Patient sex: F
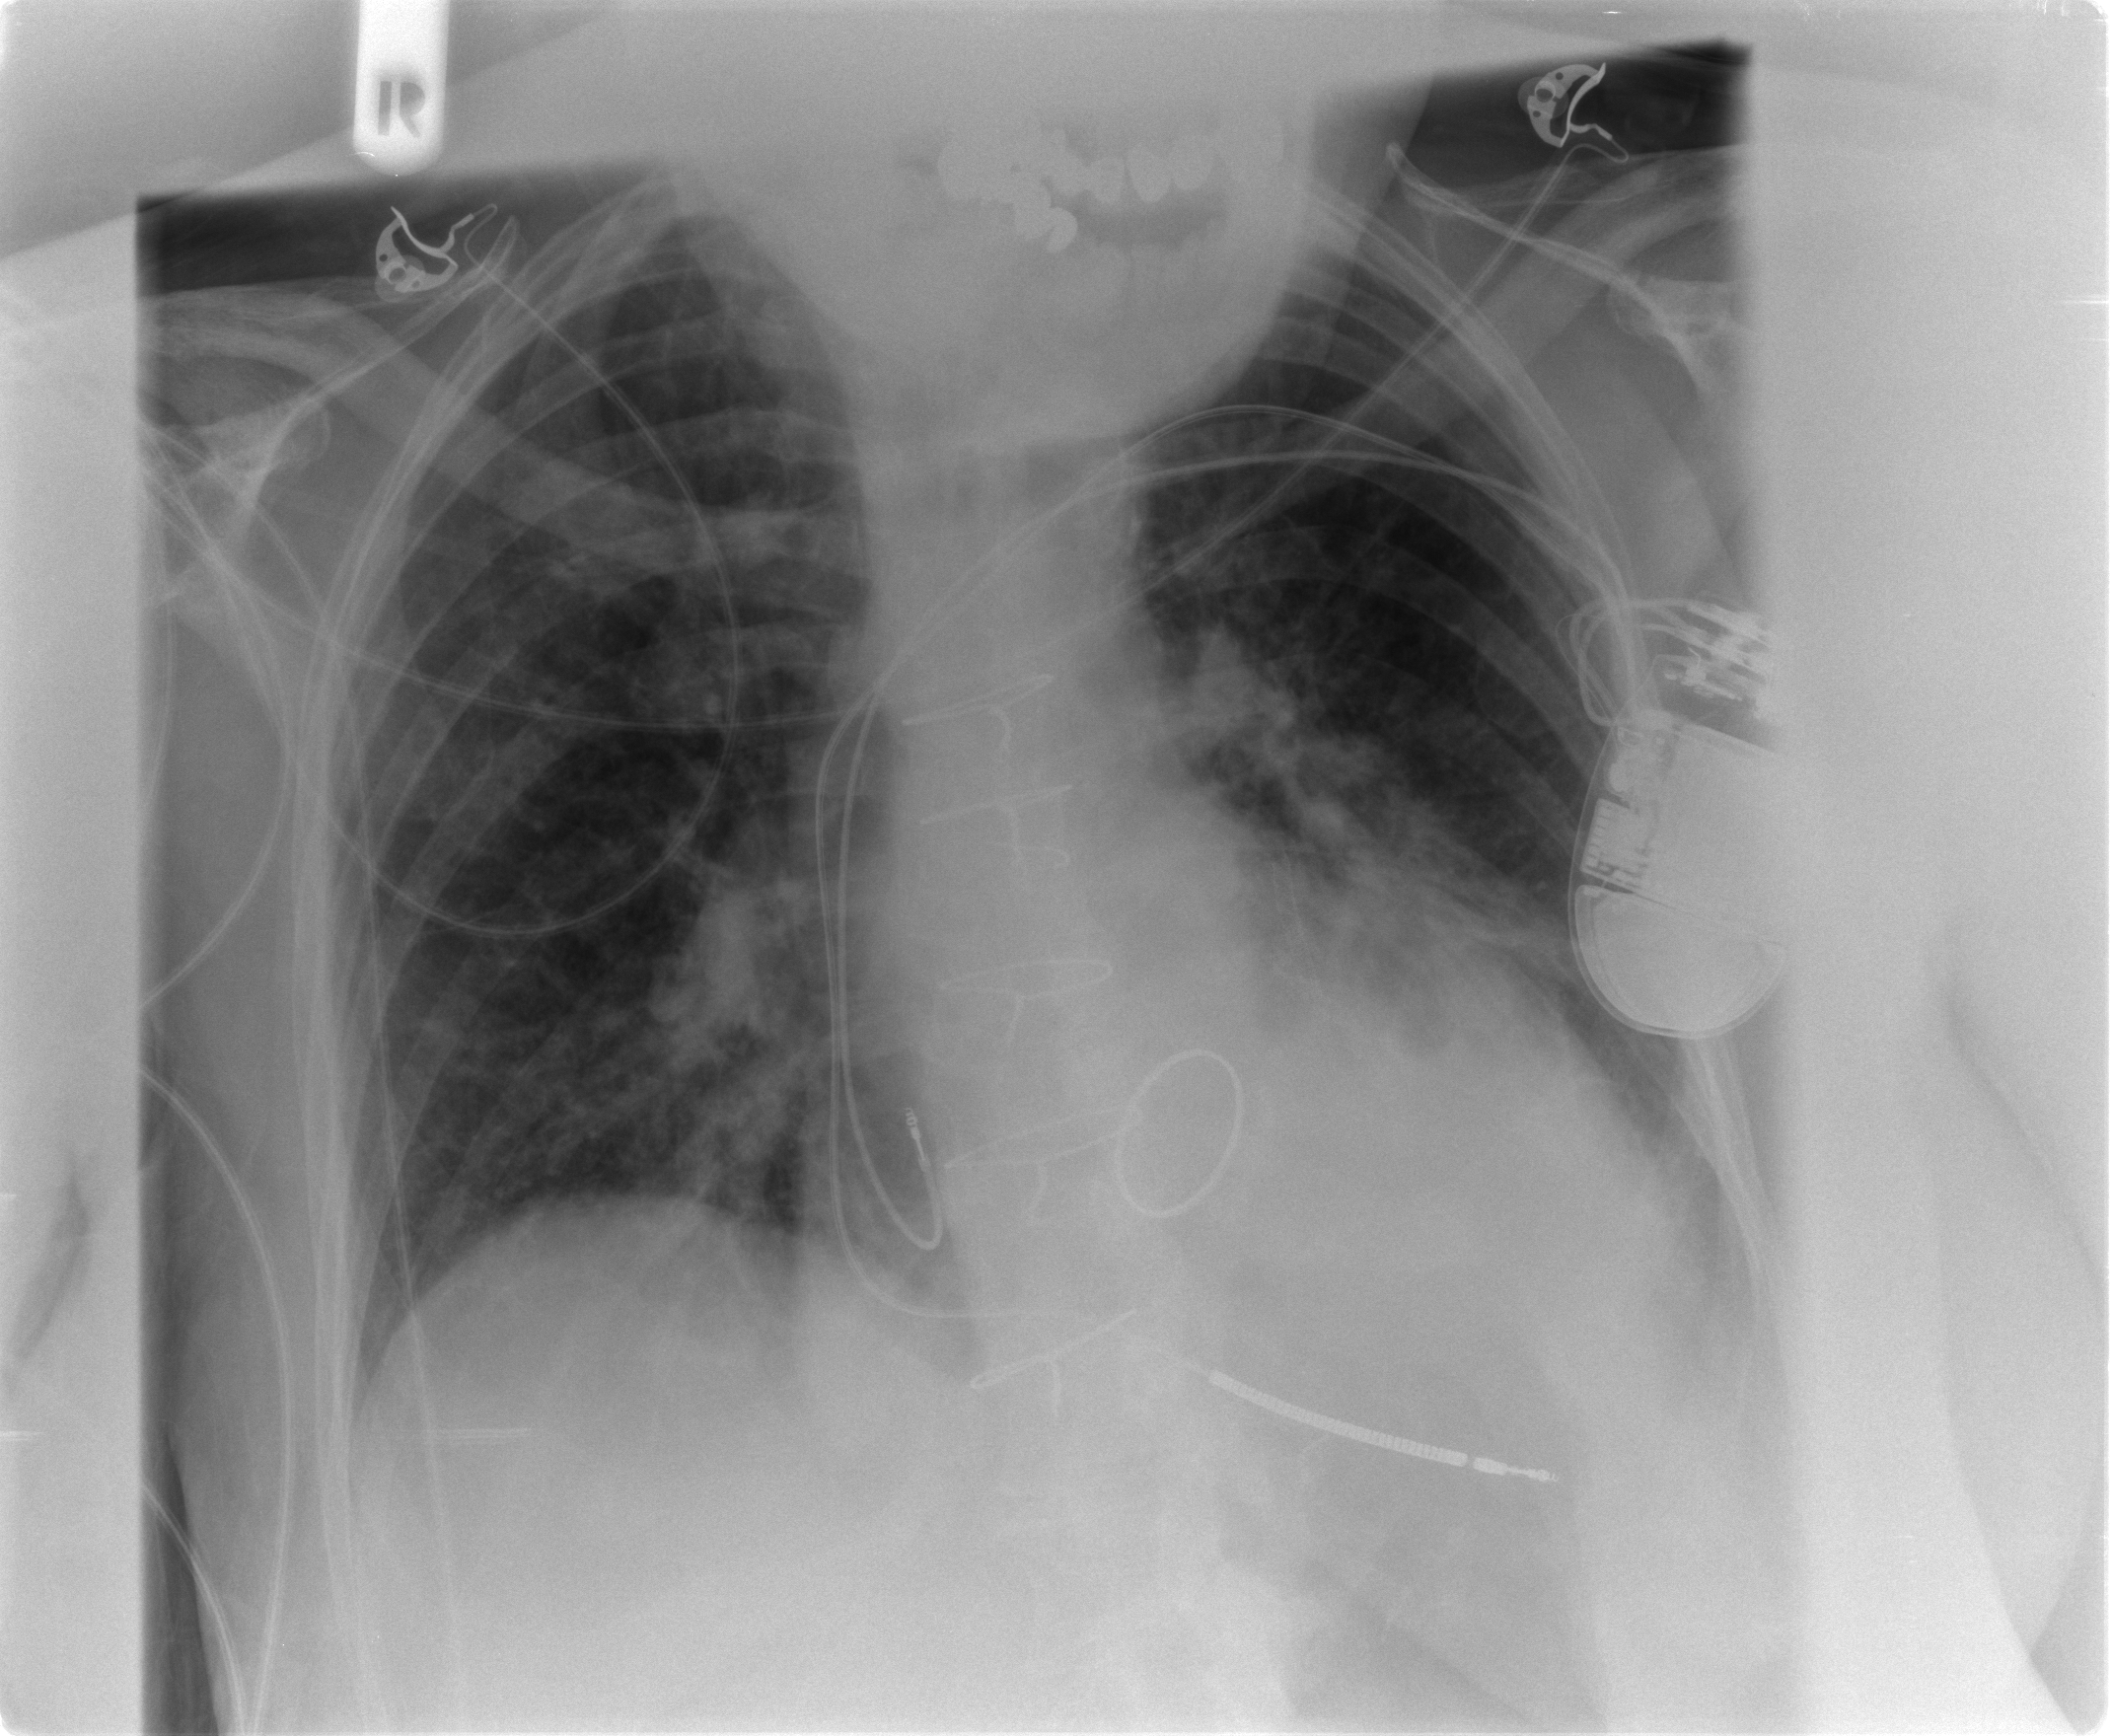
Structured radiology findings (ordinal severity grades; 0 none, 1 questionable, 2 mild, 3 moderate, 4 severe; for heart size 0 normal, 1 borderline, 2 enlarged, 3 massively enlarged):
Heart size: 2
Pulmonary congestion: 2
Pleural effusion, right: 0
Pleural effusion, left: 2
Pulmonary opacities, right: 0
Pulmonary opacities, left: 0
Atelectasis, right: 1
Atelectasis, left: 1